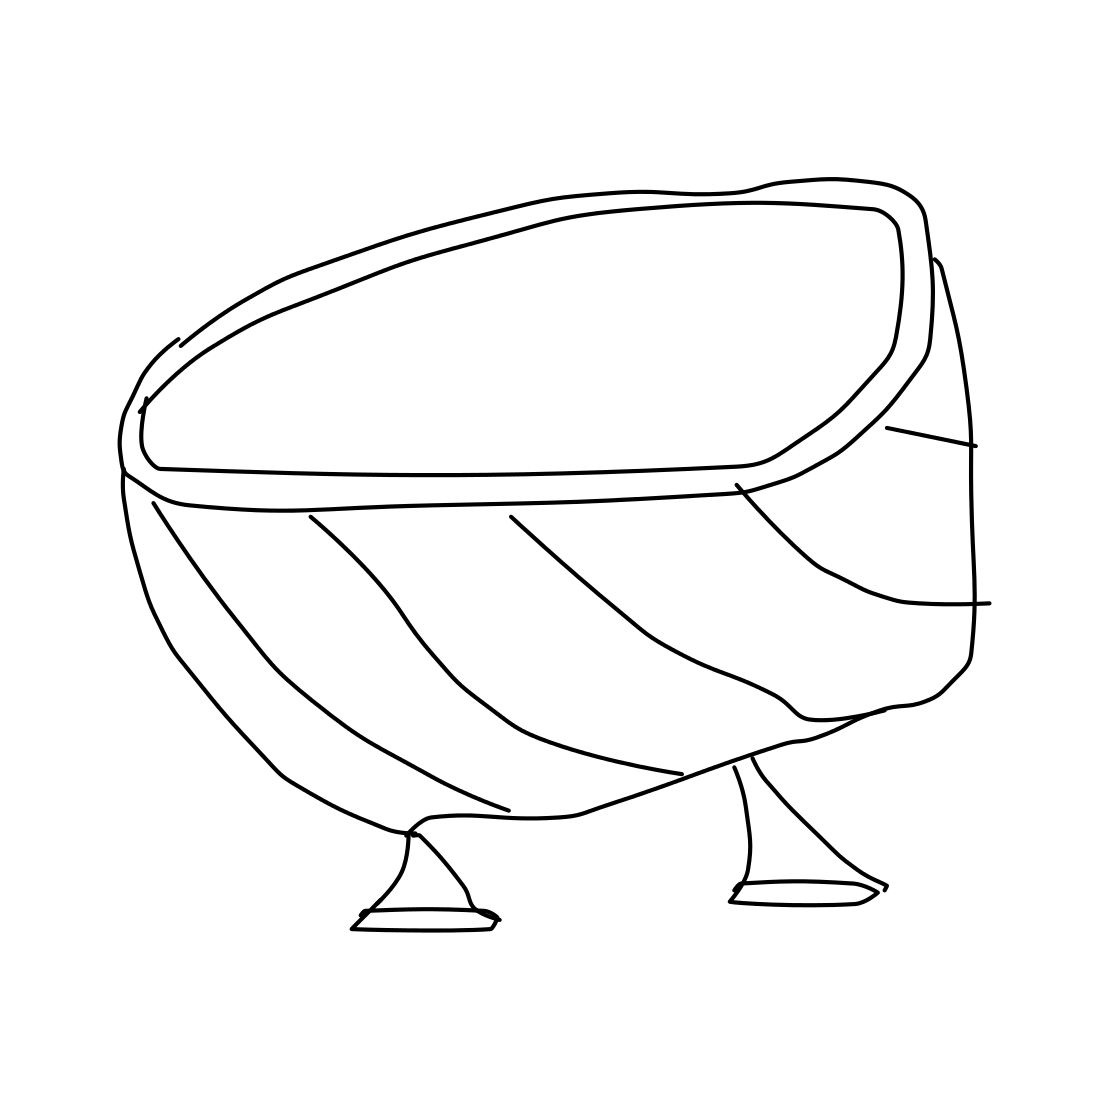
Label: bathtub